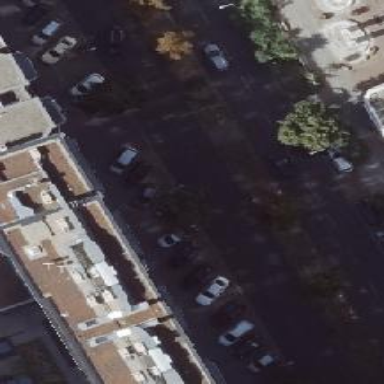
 where perpendicular parking on the kerb is available on the right lane."